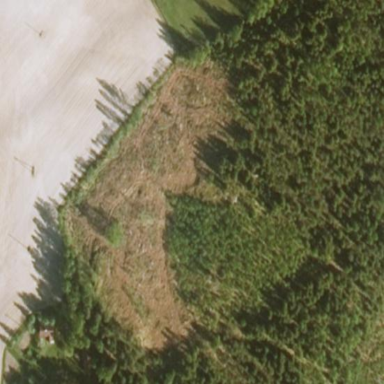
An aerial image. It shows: Clearcut area created by human activity.